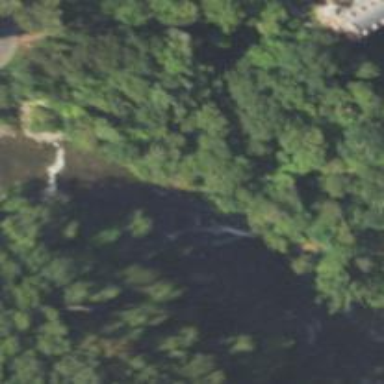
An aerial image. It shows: Beautiful waterfall in nature.